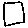
Label: square